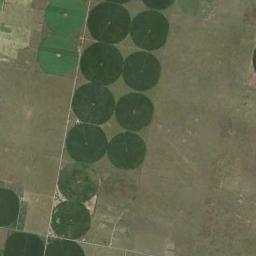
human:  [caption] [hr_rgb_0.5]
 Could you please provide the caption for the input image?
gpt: Some green circle farmland are in the bare land .

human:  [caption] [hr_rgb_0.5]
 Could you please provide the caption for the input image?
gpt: Several dark green circular farmlands are neatly arranged on the wasteland and some roads go through the wasteland .

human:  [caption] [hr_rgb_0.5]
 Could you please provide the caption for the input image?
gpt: Dozens of green, Neatly arranged circular farmland, .

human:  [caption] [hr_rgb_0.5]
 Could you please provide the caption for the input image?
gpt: The upper half of the circular field is the same size .

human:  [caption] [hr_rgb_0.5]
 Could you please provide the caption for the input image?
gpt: There are some circular farmlands of the same size arranged neatly .